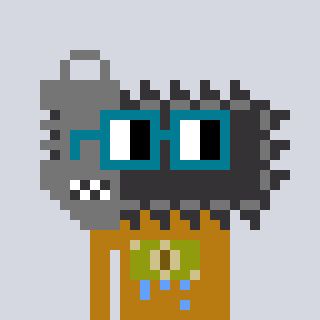
a pixel art character with square dark green glasses, a chainsaw-shaped head and a gold-colored body on a cool background